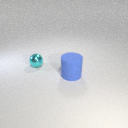
small cyan metal sphere to the left of large blue rubber cylinder